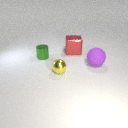
large red metal cube to the right of small yellow metal sphere